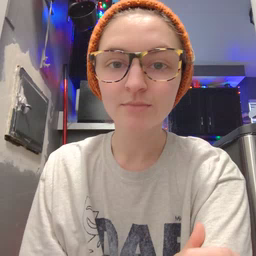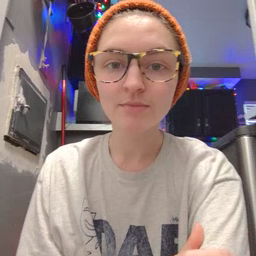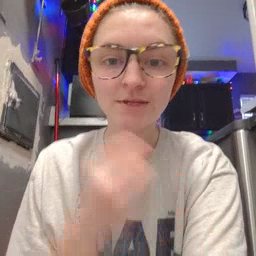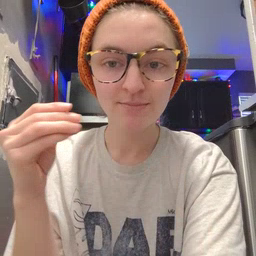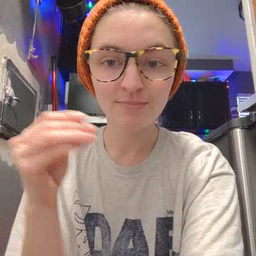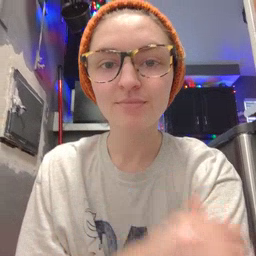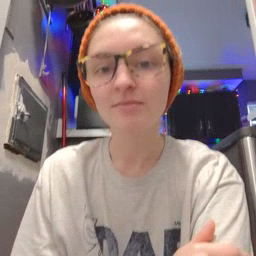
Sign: store